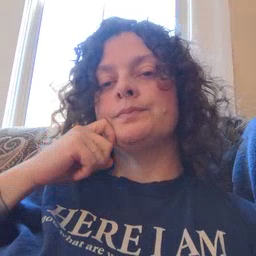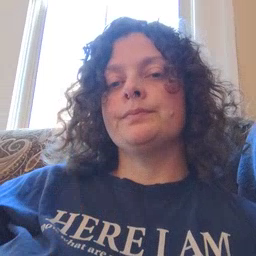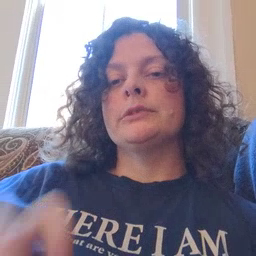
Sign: apple